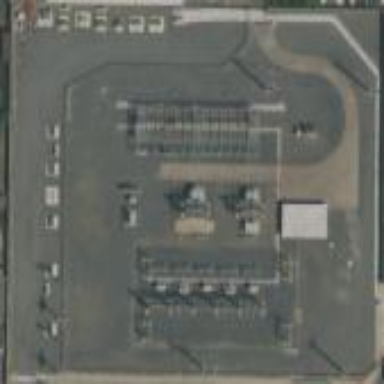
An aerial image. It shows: Outdoor distribution substation.